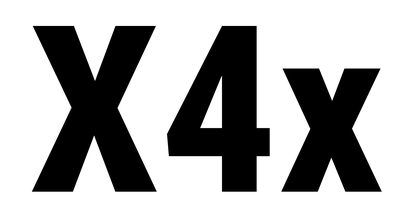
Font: Roboto_Condensed_ExtraBold